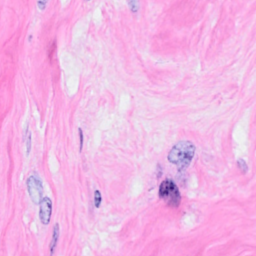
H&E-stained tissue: Breast